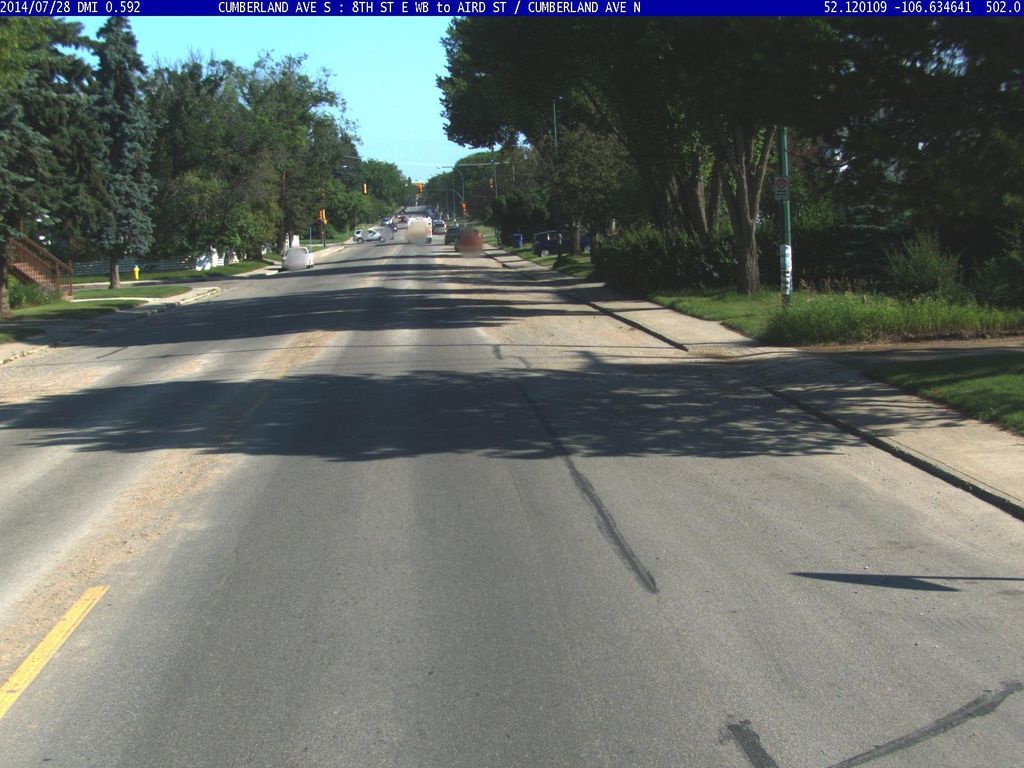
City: saskatoon